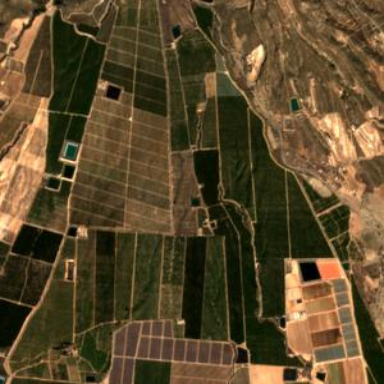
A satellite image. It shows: Orange orchard with rows of vibrant orange trees.